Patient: sex M, age 55
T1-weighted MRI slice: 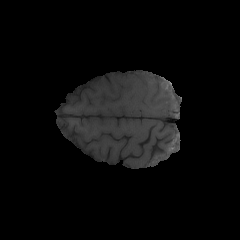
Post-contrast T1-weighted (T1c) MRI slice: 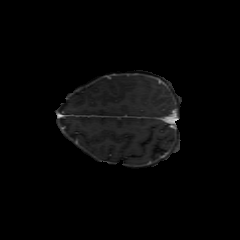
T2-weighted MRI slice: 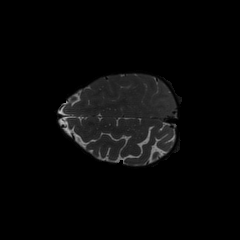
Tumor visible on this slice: no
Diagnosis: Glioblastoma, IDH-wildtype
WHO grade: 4